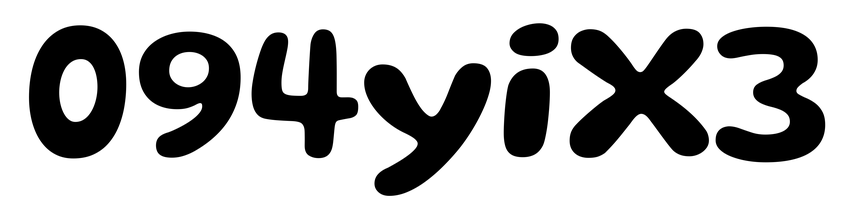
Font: Gluten_SemiBold